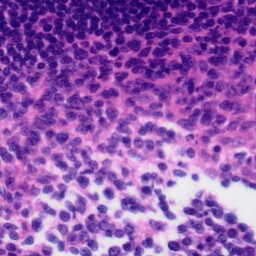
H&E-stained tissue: Tonsil